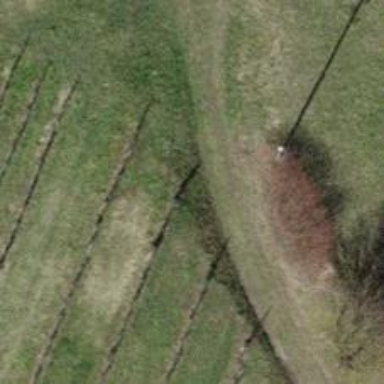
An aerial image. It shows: Grass track with grade4 surface.